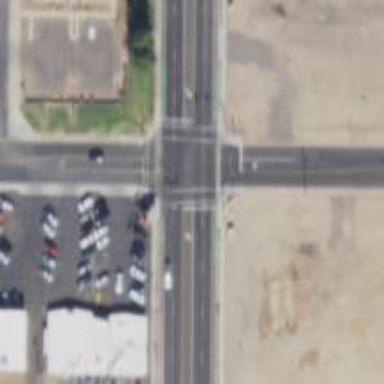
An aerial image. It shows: Solid stop line on the road marking.